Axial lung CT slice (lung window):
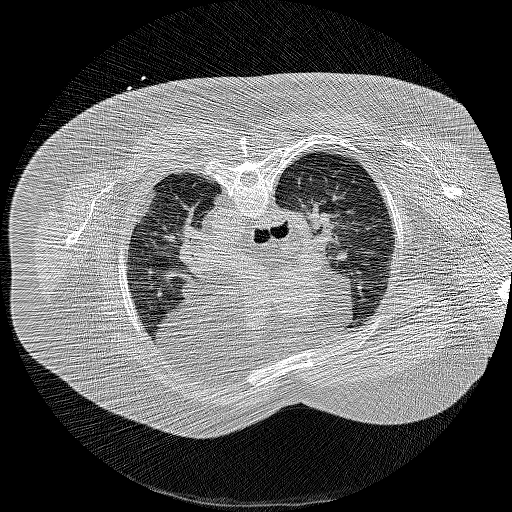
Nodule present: no